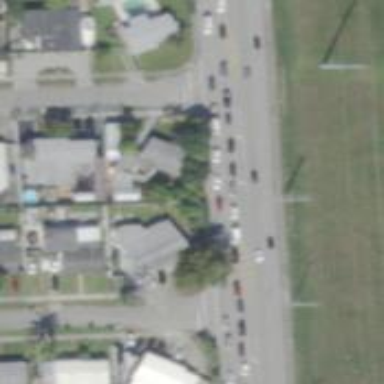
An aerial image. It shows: Secondary road with asphalt surface.